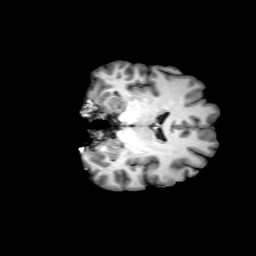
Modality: T1w
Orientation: coronal
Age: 39
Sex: male
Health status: healthy